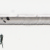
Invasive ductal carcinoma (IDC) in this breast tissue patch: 0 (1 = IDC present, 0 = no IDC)